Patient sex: M
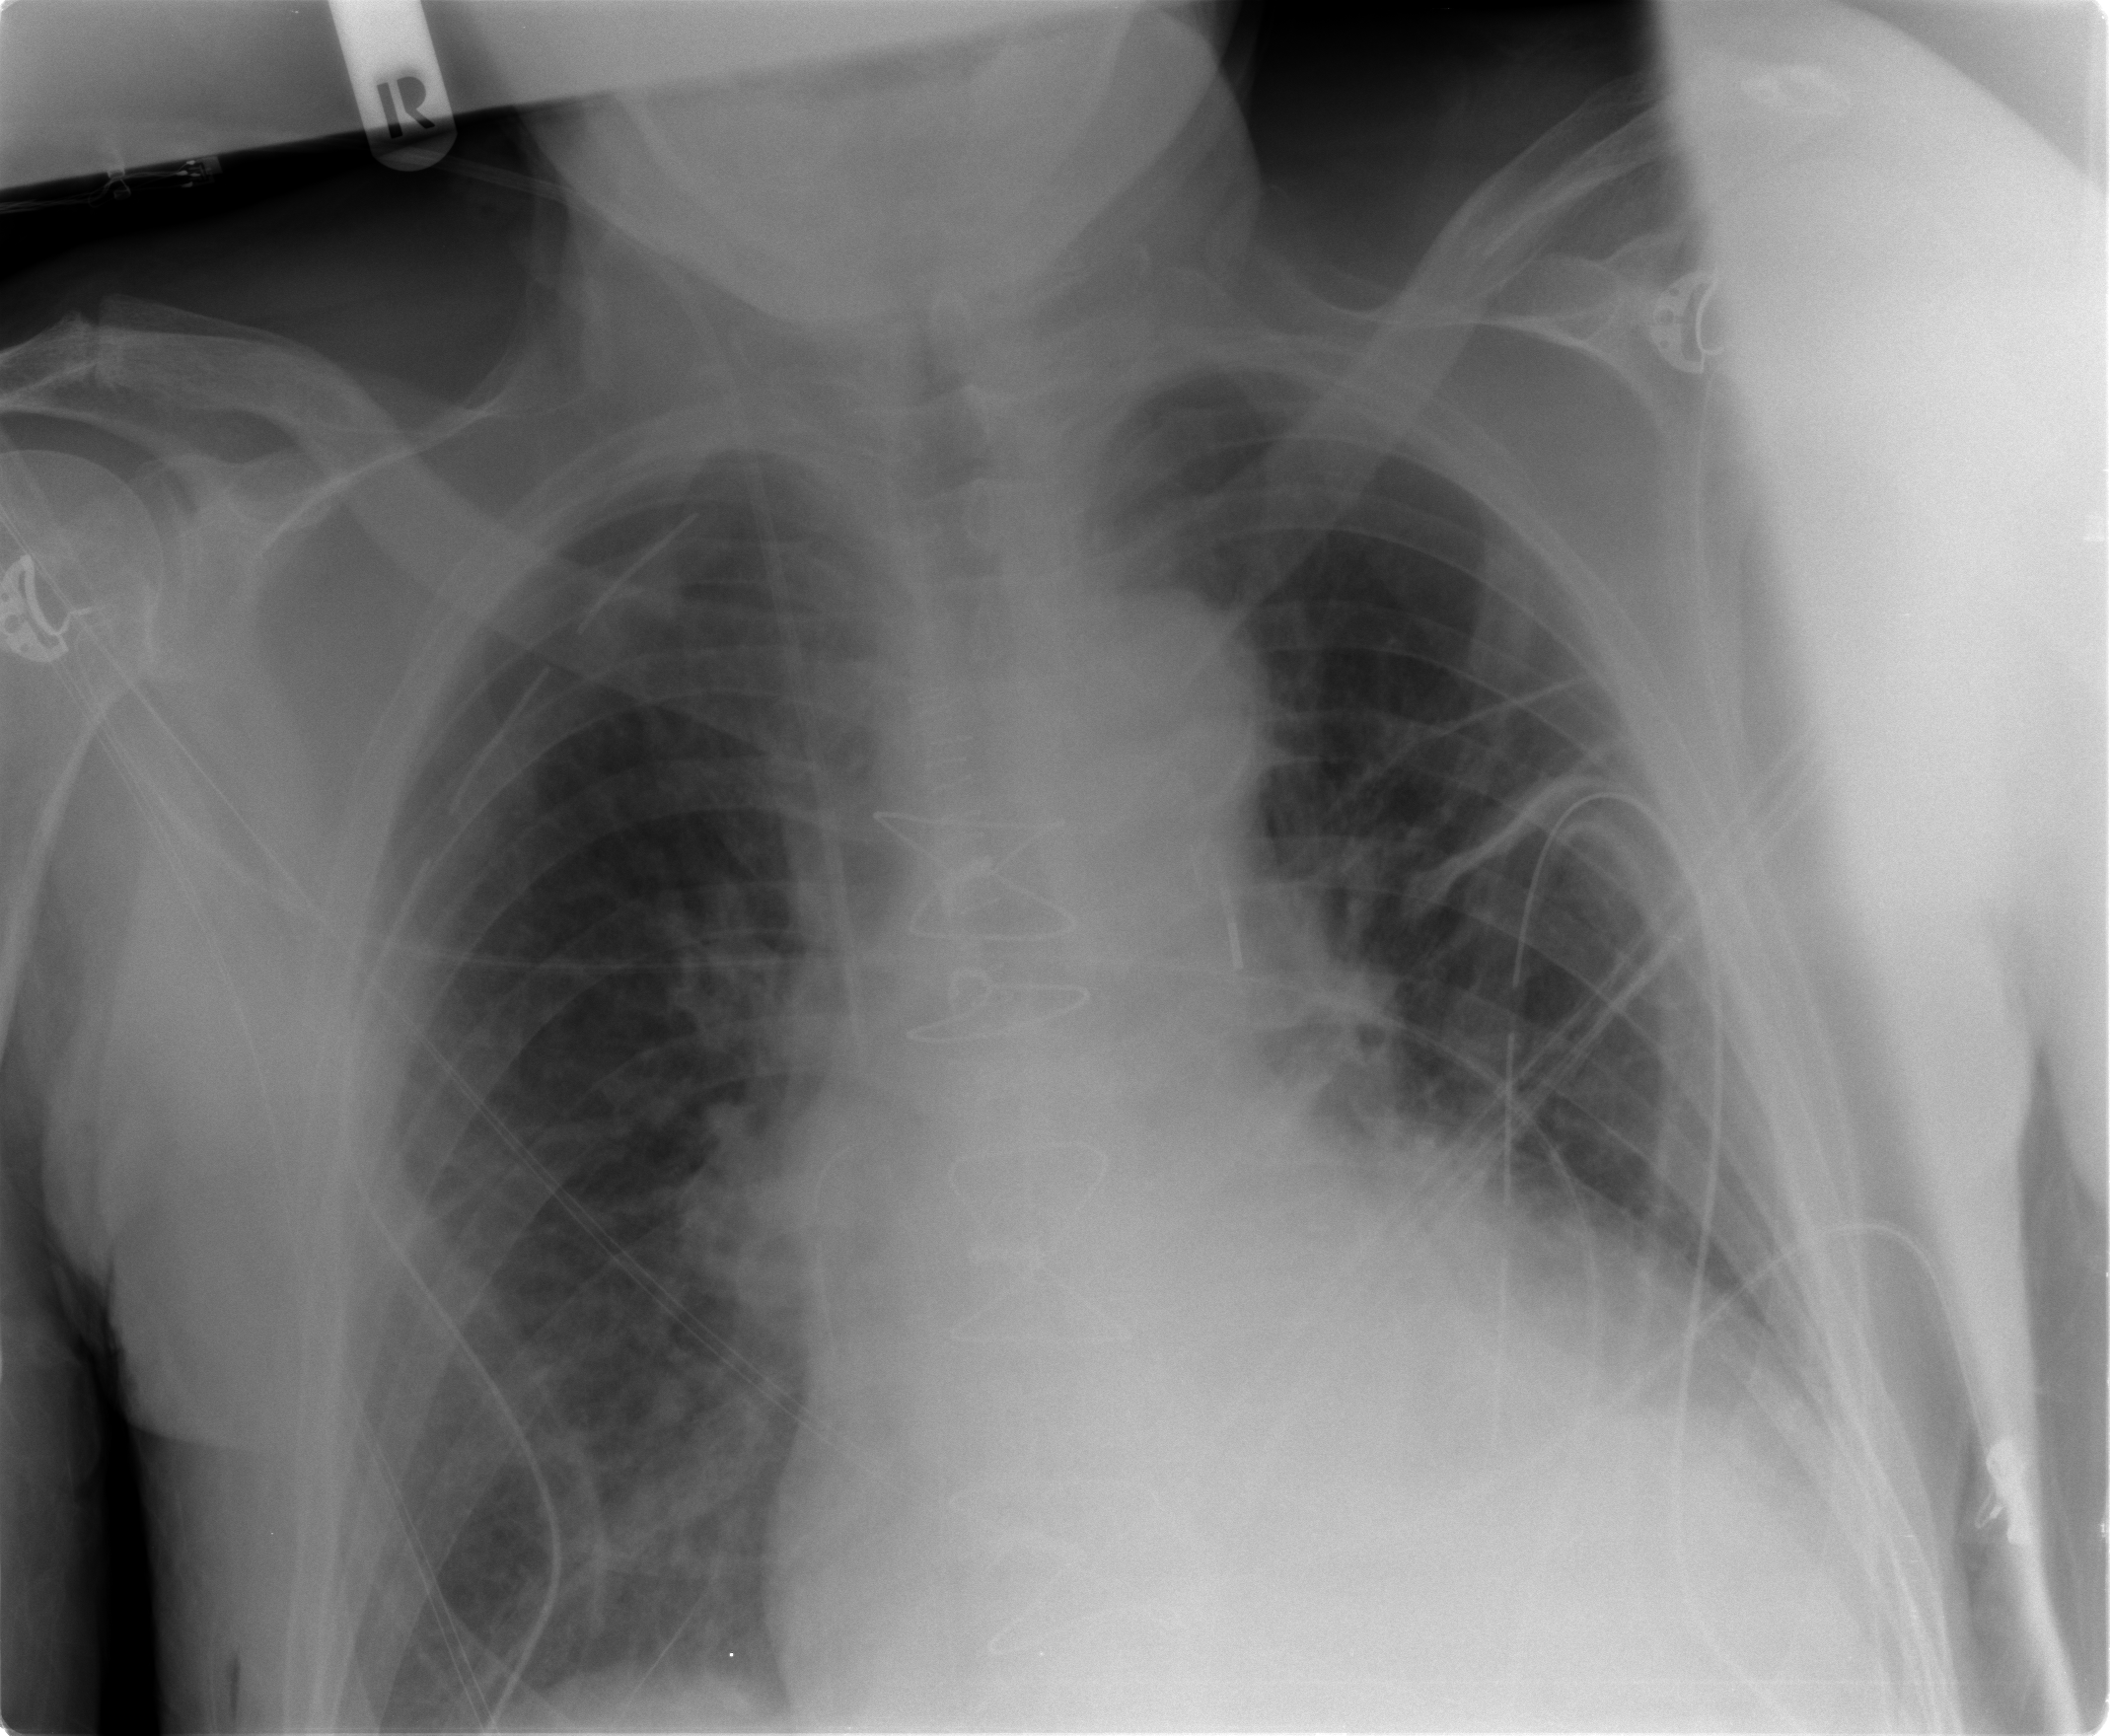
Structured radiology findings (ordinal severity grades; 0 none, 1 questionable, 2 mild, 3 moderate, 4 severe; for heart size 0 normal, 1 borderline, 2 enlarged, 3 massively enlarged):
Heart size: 0
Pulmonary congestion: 3
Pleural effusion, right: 0
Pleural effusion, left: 0
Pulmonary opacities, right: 2
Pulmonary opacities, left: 2
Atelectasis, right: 2
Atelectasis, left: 2